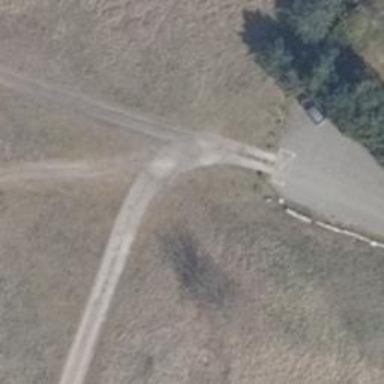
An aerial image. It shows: Track road with grade3 tracktype.